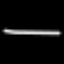
Label: line